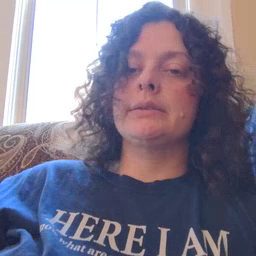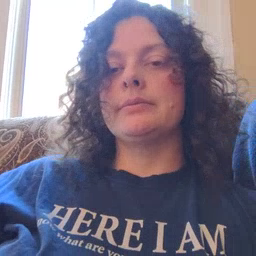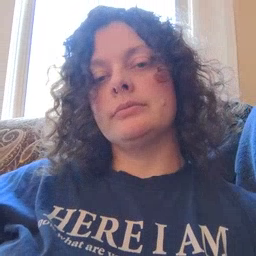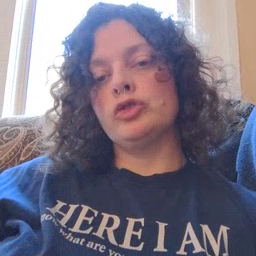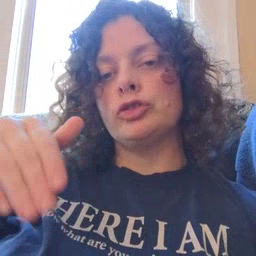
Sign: jeans